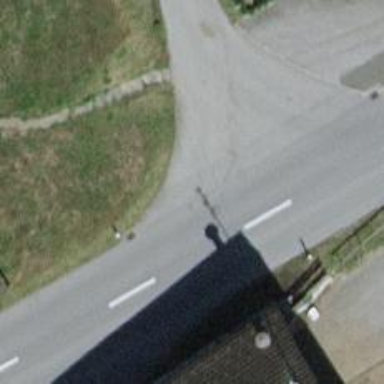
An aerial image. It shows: Bus stop with platform for public transport.